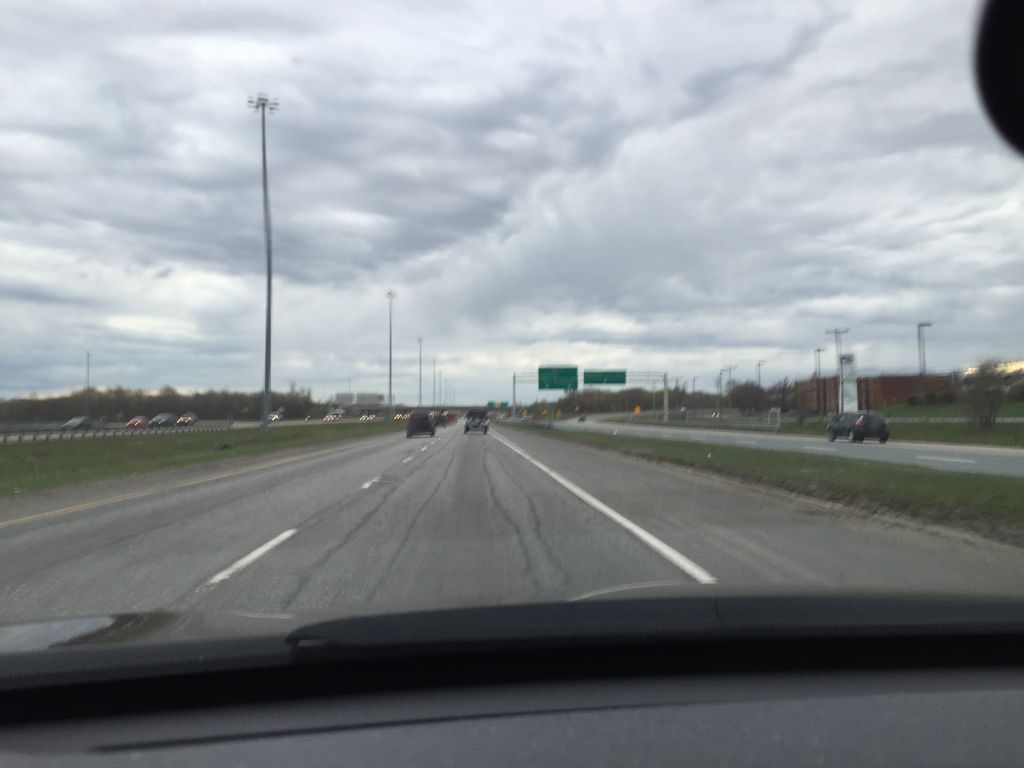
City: quebec_city